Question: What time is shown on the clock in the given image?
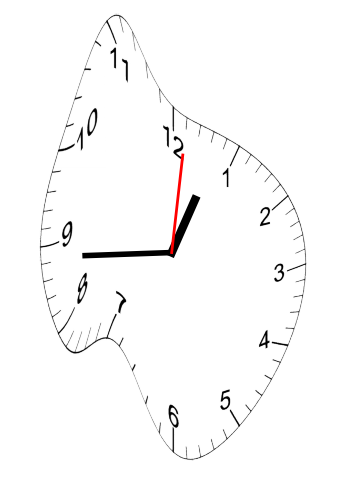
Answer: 12:44:01